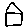
Label: house